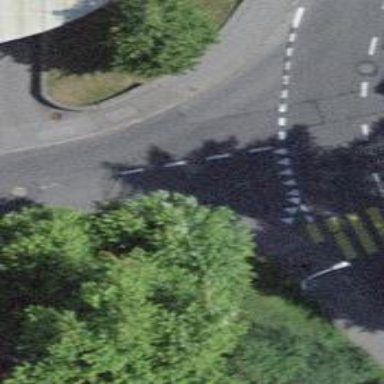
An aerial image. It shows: Unmarked road crossing.